Field crop: maize
Growth stage: 1
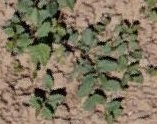
Species: convolvulus